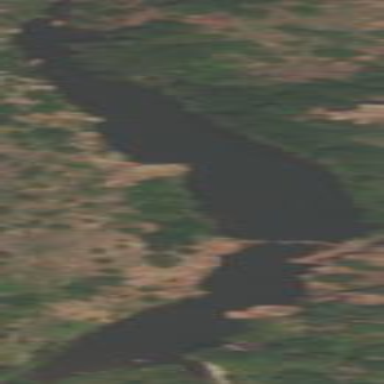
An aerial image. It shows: Beautiful lake or reservoir surrounded by nature.